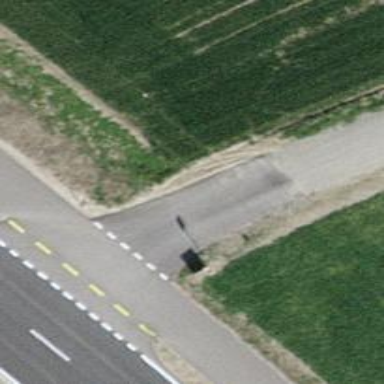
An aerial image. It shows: Asphalt track with grade 1 tracktype.